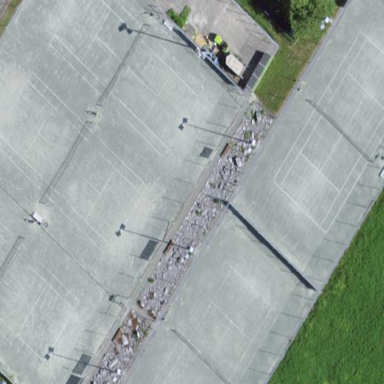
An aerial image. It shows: Sports centre with focus on tennis.